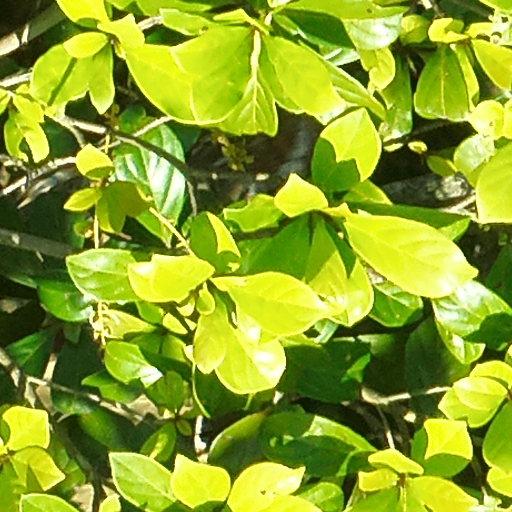
Species: Terminalia amazonia
GBIF accepted scientific name: Terminalia amazonica
Crown area (m\u00b2): 259.766